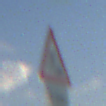
Verkehrszeichen: Arbeitsstelle
Zusatzzeichen unten: Entfernungsangaben2
Umgebung: Outdoor, Nature
Tageszeit: MorningAfternoon
Wetter: PartlyCloudy
Licht: Natural
Jahreszeit: NotSpecified
Kontrast: HighContrast